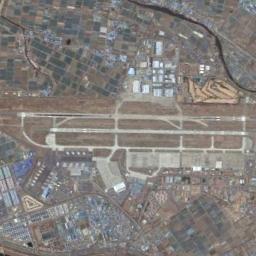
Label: airport